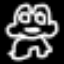
Label: frog